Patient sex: F
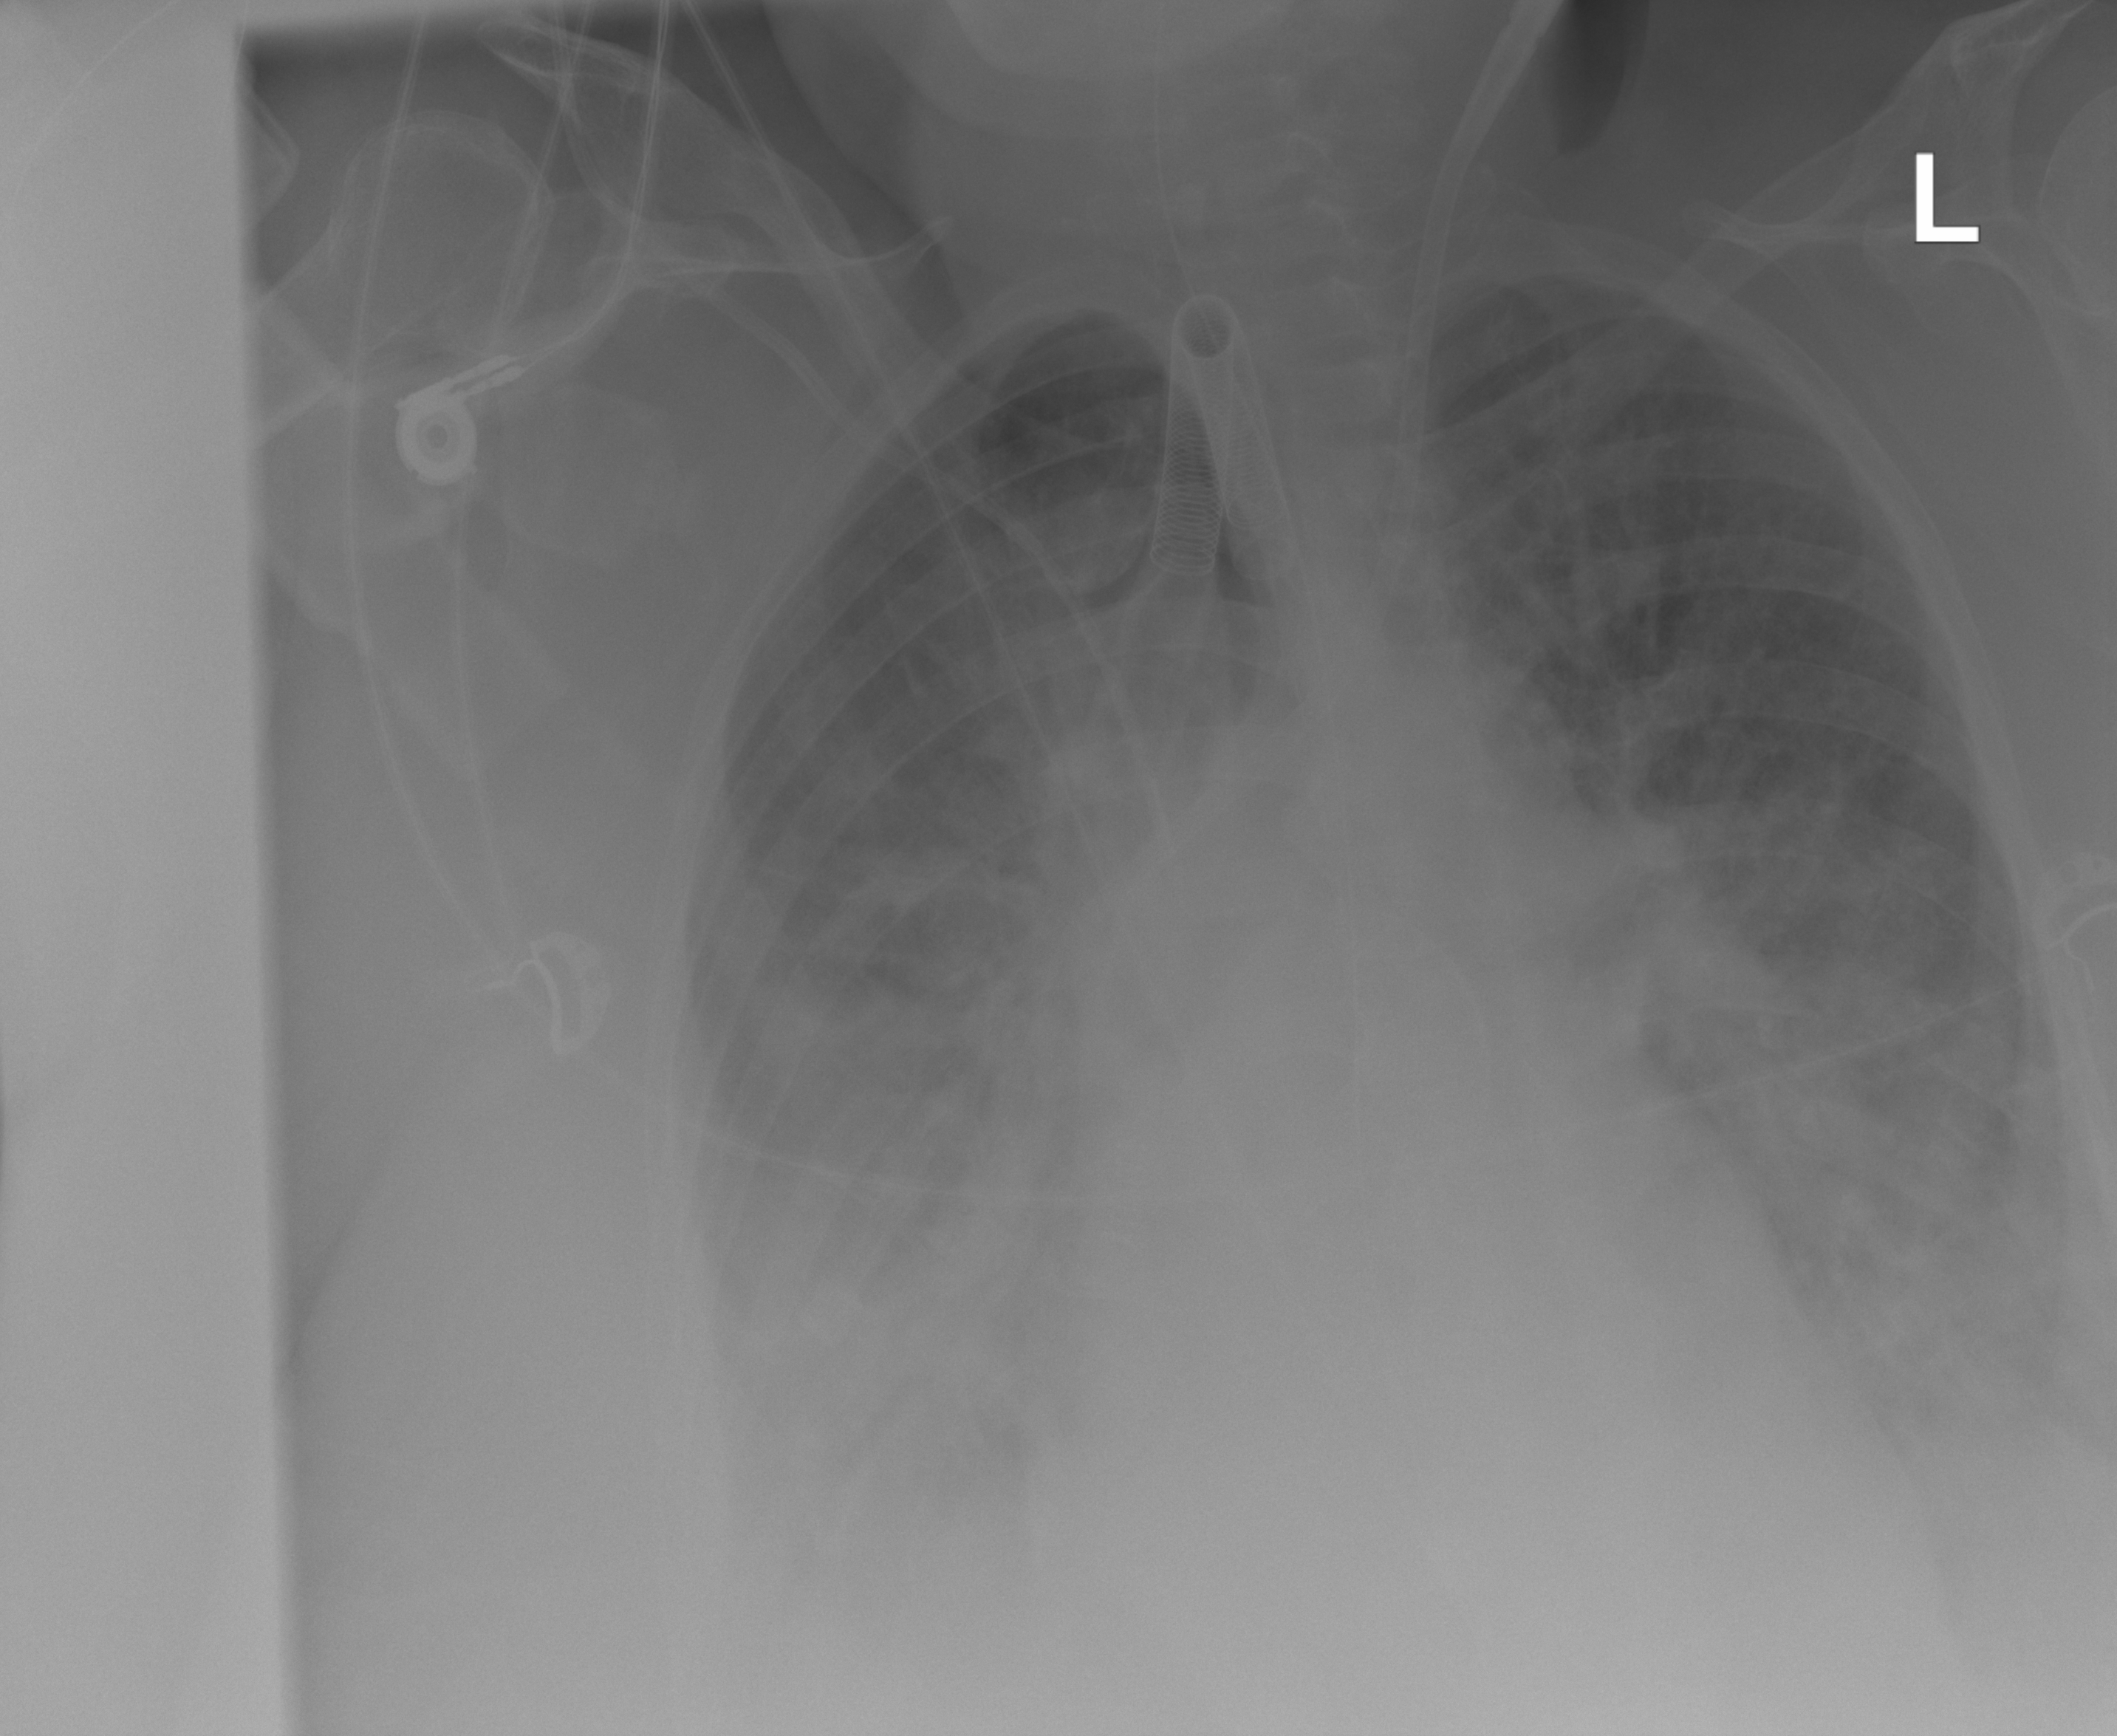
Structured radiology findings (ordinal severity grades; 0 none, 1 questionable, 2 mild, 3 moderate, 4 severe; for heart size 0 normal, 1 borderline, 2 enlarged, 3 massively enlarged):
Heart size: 2
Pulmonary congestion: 2
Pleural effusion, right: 3
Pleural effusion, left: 2
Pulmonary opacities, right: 2
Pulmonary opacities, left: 2
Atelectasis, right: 2
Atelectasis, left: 2